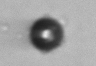
Label: bead